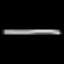
Label: line